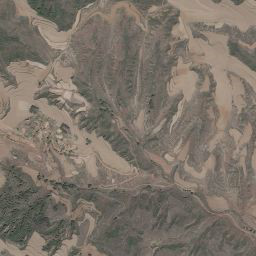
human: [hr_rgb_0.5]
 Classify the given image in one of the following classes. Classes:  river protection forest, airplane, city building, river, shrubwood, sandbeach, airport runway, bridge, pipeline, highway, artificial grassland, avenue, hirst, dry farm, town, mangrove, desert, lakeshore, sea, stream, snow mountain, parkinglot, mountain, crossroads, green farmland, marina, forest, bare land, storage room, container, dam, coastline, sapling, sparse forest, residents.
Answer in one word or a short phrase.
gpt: mountain